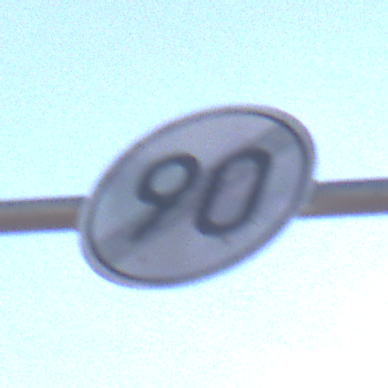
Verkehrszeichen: EndeGeschwindigkeit90
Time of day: MorningAfternoon
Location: Outdoor (Nature)
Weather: Clear
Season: NotSpecified
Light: Natural